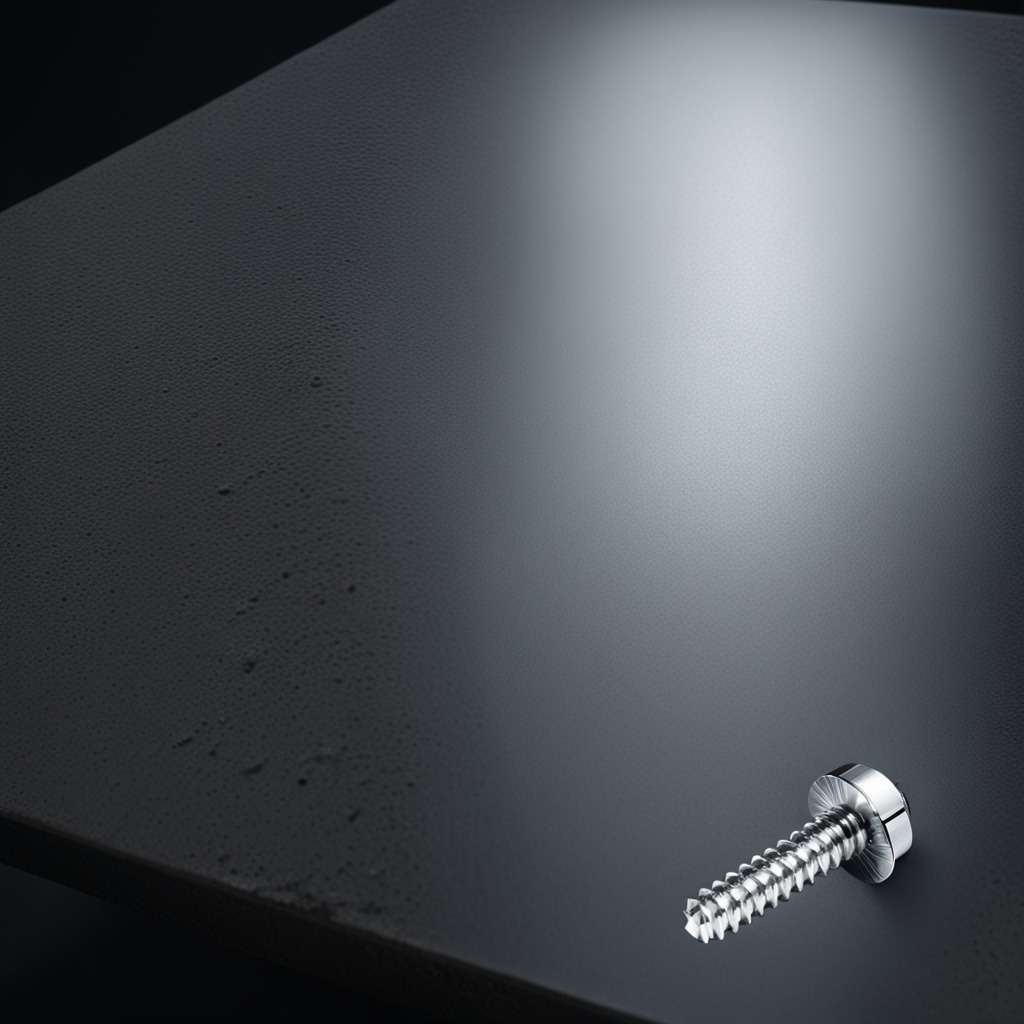
A metal screw is lying on a clean granite table inside a workshop at night dim ambient light soft shadows worn but